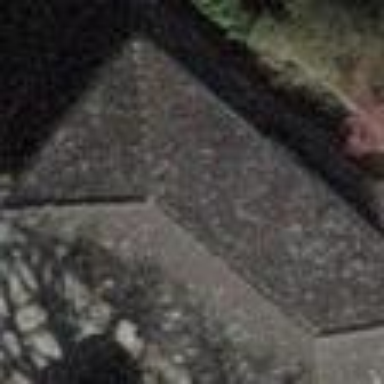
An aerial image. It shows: Building with tiled roof.